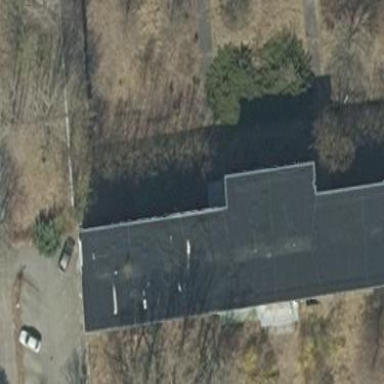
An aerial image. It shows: School building.